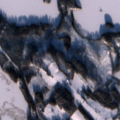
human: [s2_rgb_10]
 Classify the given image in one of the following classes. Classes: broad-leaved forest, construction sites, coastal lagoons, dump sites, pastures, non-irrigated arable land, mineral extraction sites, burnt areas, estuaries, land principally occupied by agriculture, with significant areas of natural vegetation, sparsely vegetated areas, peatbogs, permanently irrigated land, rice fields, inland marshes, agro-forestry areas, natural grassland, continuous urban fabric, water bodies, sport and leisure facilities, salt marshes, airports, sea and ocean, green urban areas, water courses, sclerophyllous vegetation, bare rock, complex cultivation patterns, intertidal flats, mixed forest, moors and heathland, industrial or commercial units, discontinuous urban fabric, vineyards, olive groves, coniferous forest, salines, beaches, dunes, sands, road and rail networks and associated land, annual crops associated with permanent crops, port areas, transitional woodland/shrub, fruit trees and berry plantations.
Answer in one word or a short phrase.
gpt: land principally occupied by agriculture, with significant areas of natural vegetation, broad-leaved forest, coniferous forest, transitional woodland/shrub, water bodies